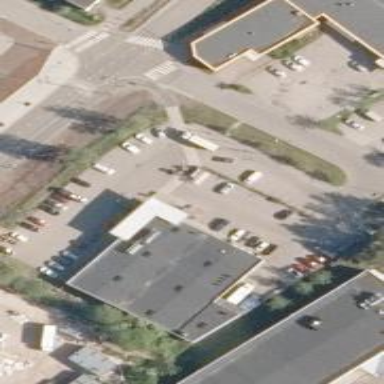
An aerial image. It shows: Post office.